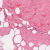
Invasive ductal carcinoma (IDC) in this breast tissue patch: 0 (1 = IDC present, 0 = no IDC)